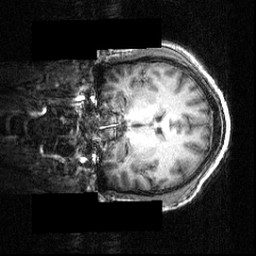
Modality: T1w
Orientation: coronal
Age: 20
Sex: male
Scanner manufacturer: siemens
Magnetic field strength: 3.951 T
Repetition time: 1.5 s
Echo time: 0.00335 s